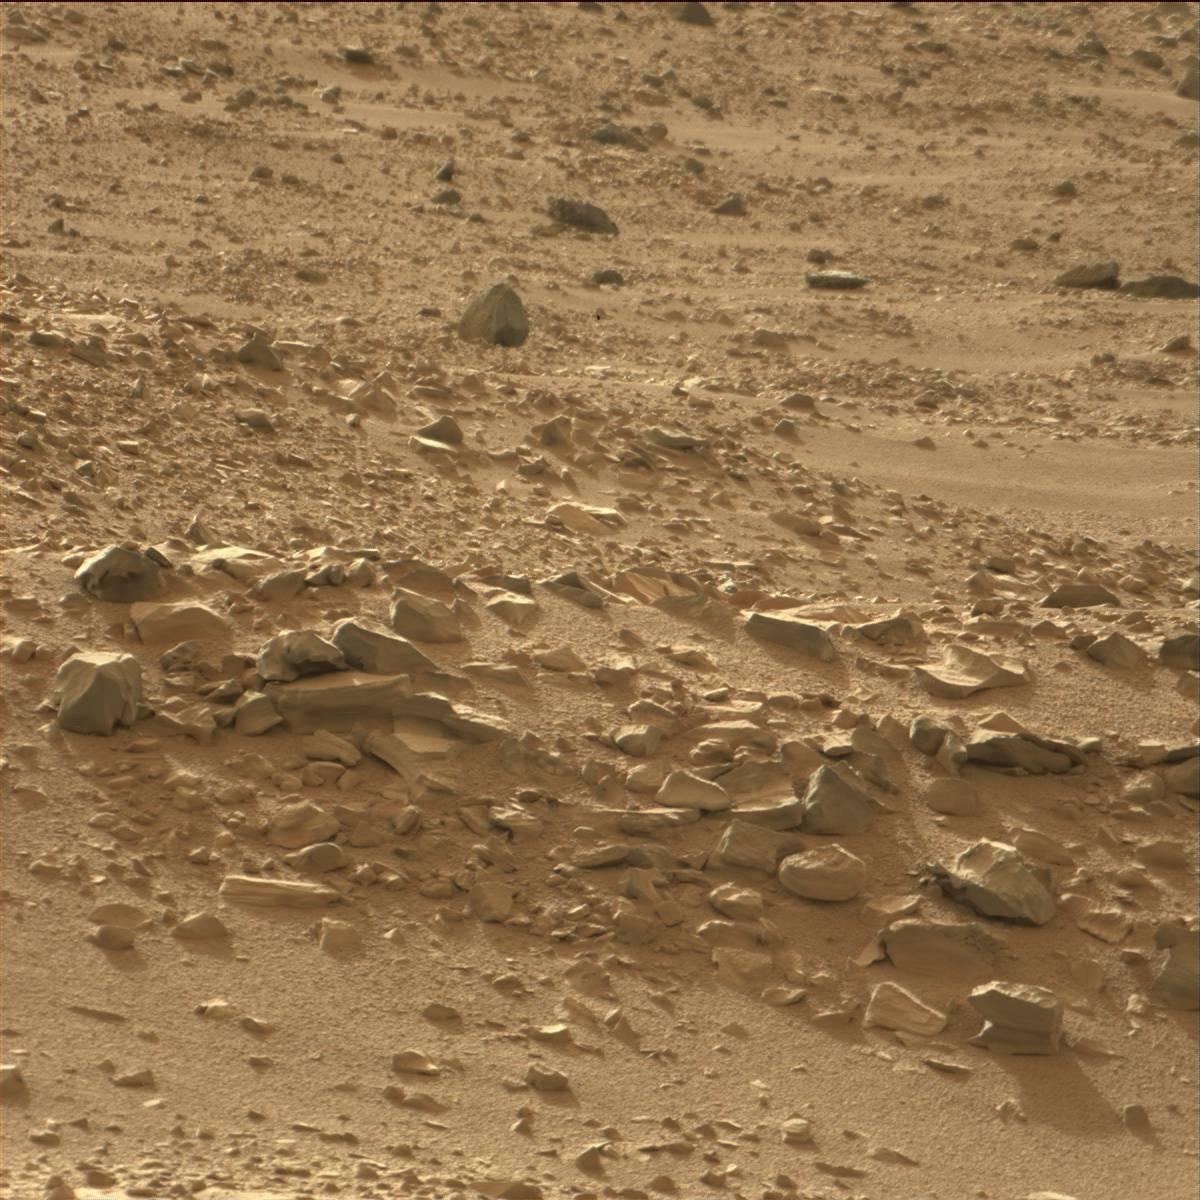
Terrain classes present: Bedrock, Rock, Sand / Soil